Field crop: maize
Growth stage: 2
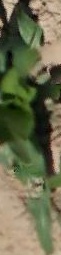
Species: maize